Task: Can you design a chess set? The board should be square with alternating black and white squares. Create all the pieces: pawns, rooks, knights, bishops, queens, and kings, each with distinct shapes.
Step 3493:
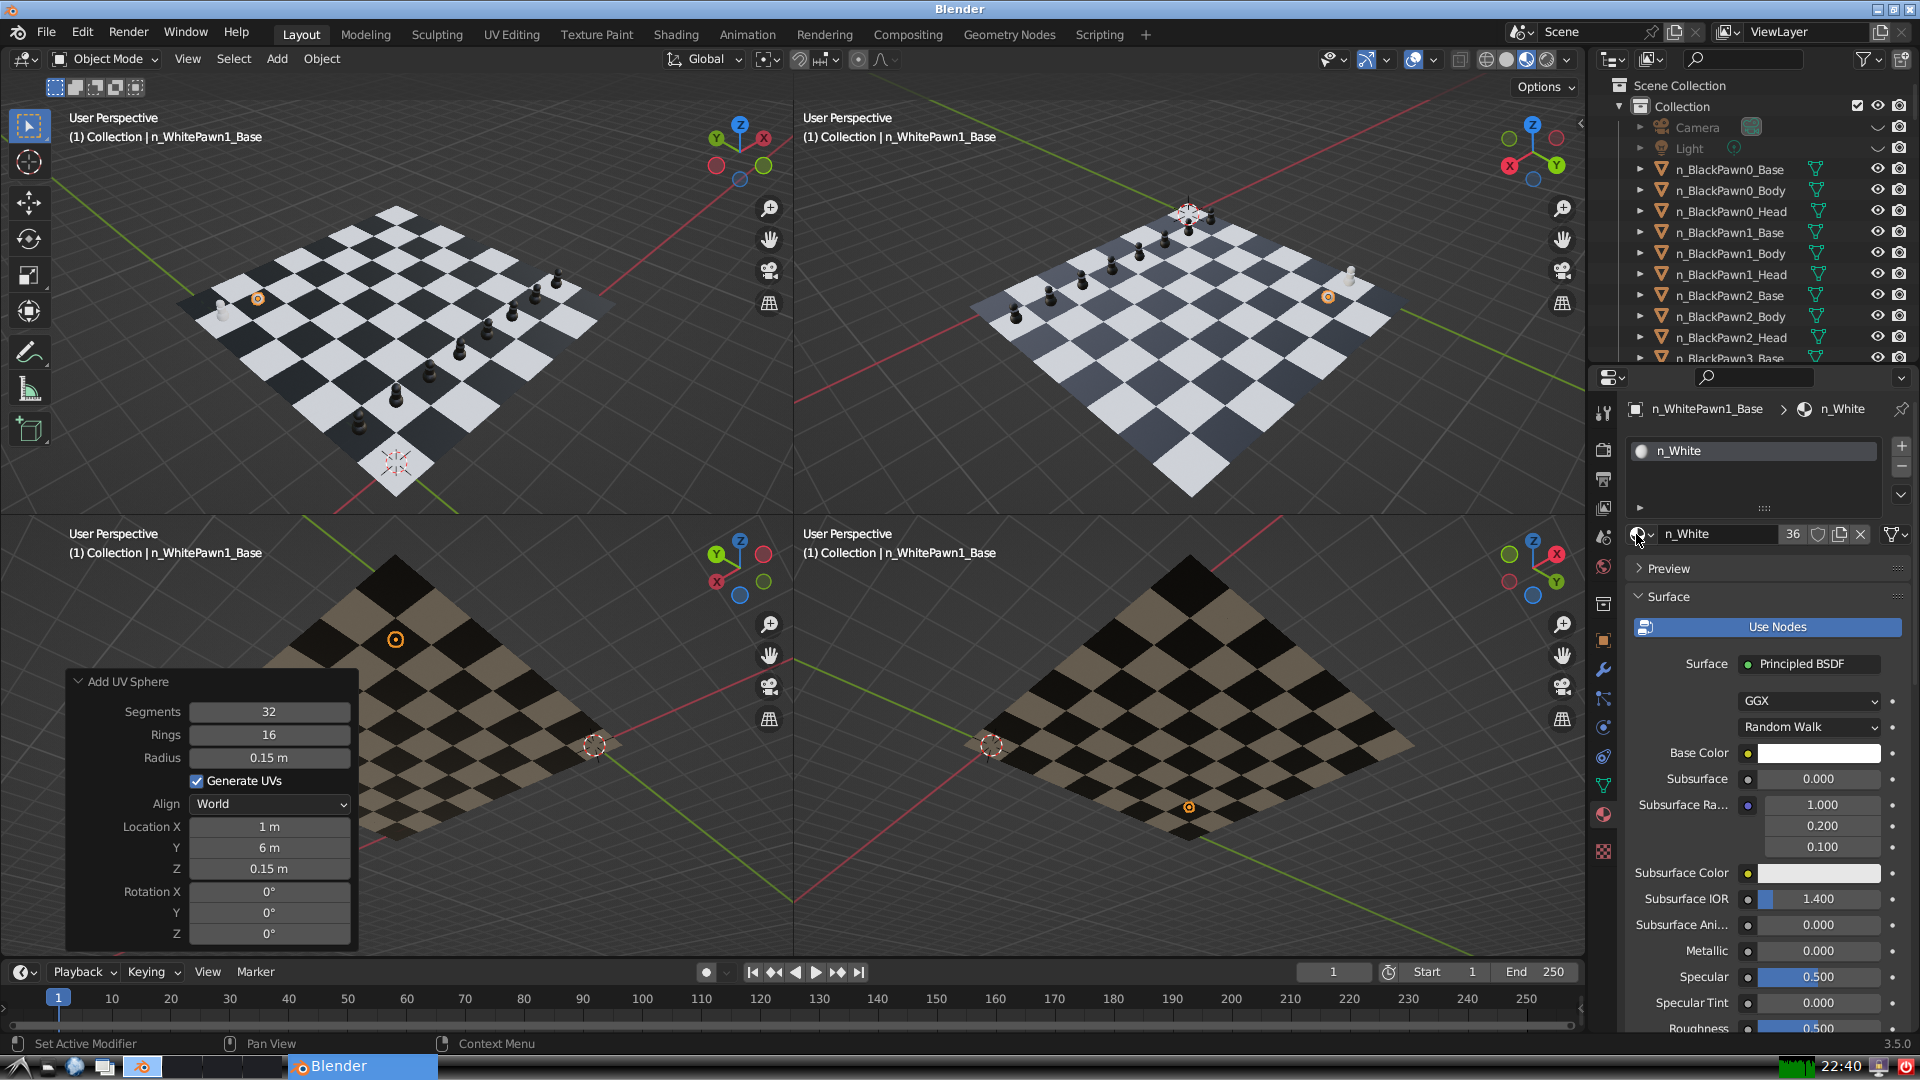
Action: {"mouse_move": [278, 58]}